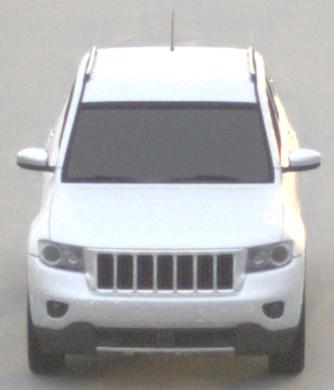
Make: Jeep
Model: Grand Cherokee
Detailed model: WK2
Model produced from: 2010
Model produced until: 2021
Doors: 5
Color: white
Road condition: dry road
Daytime: sunrise or sunset
Contrast: low contrast